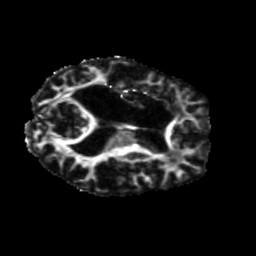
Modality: FA
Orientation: axial
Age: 53
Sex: female
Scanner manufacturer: siemens
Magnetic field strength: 3 T
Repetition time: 5.25 s
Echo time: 0.08 s